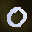
Label: 0